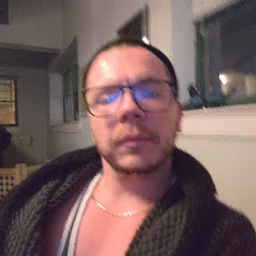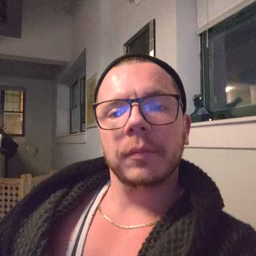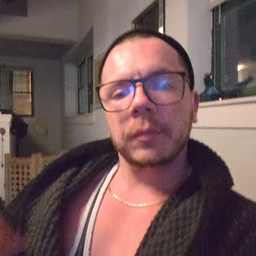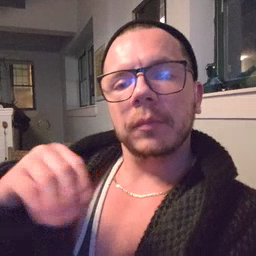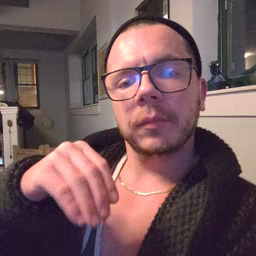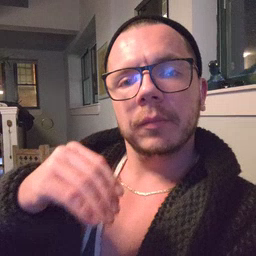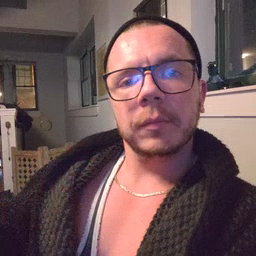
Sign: store